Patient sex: M
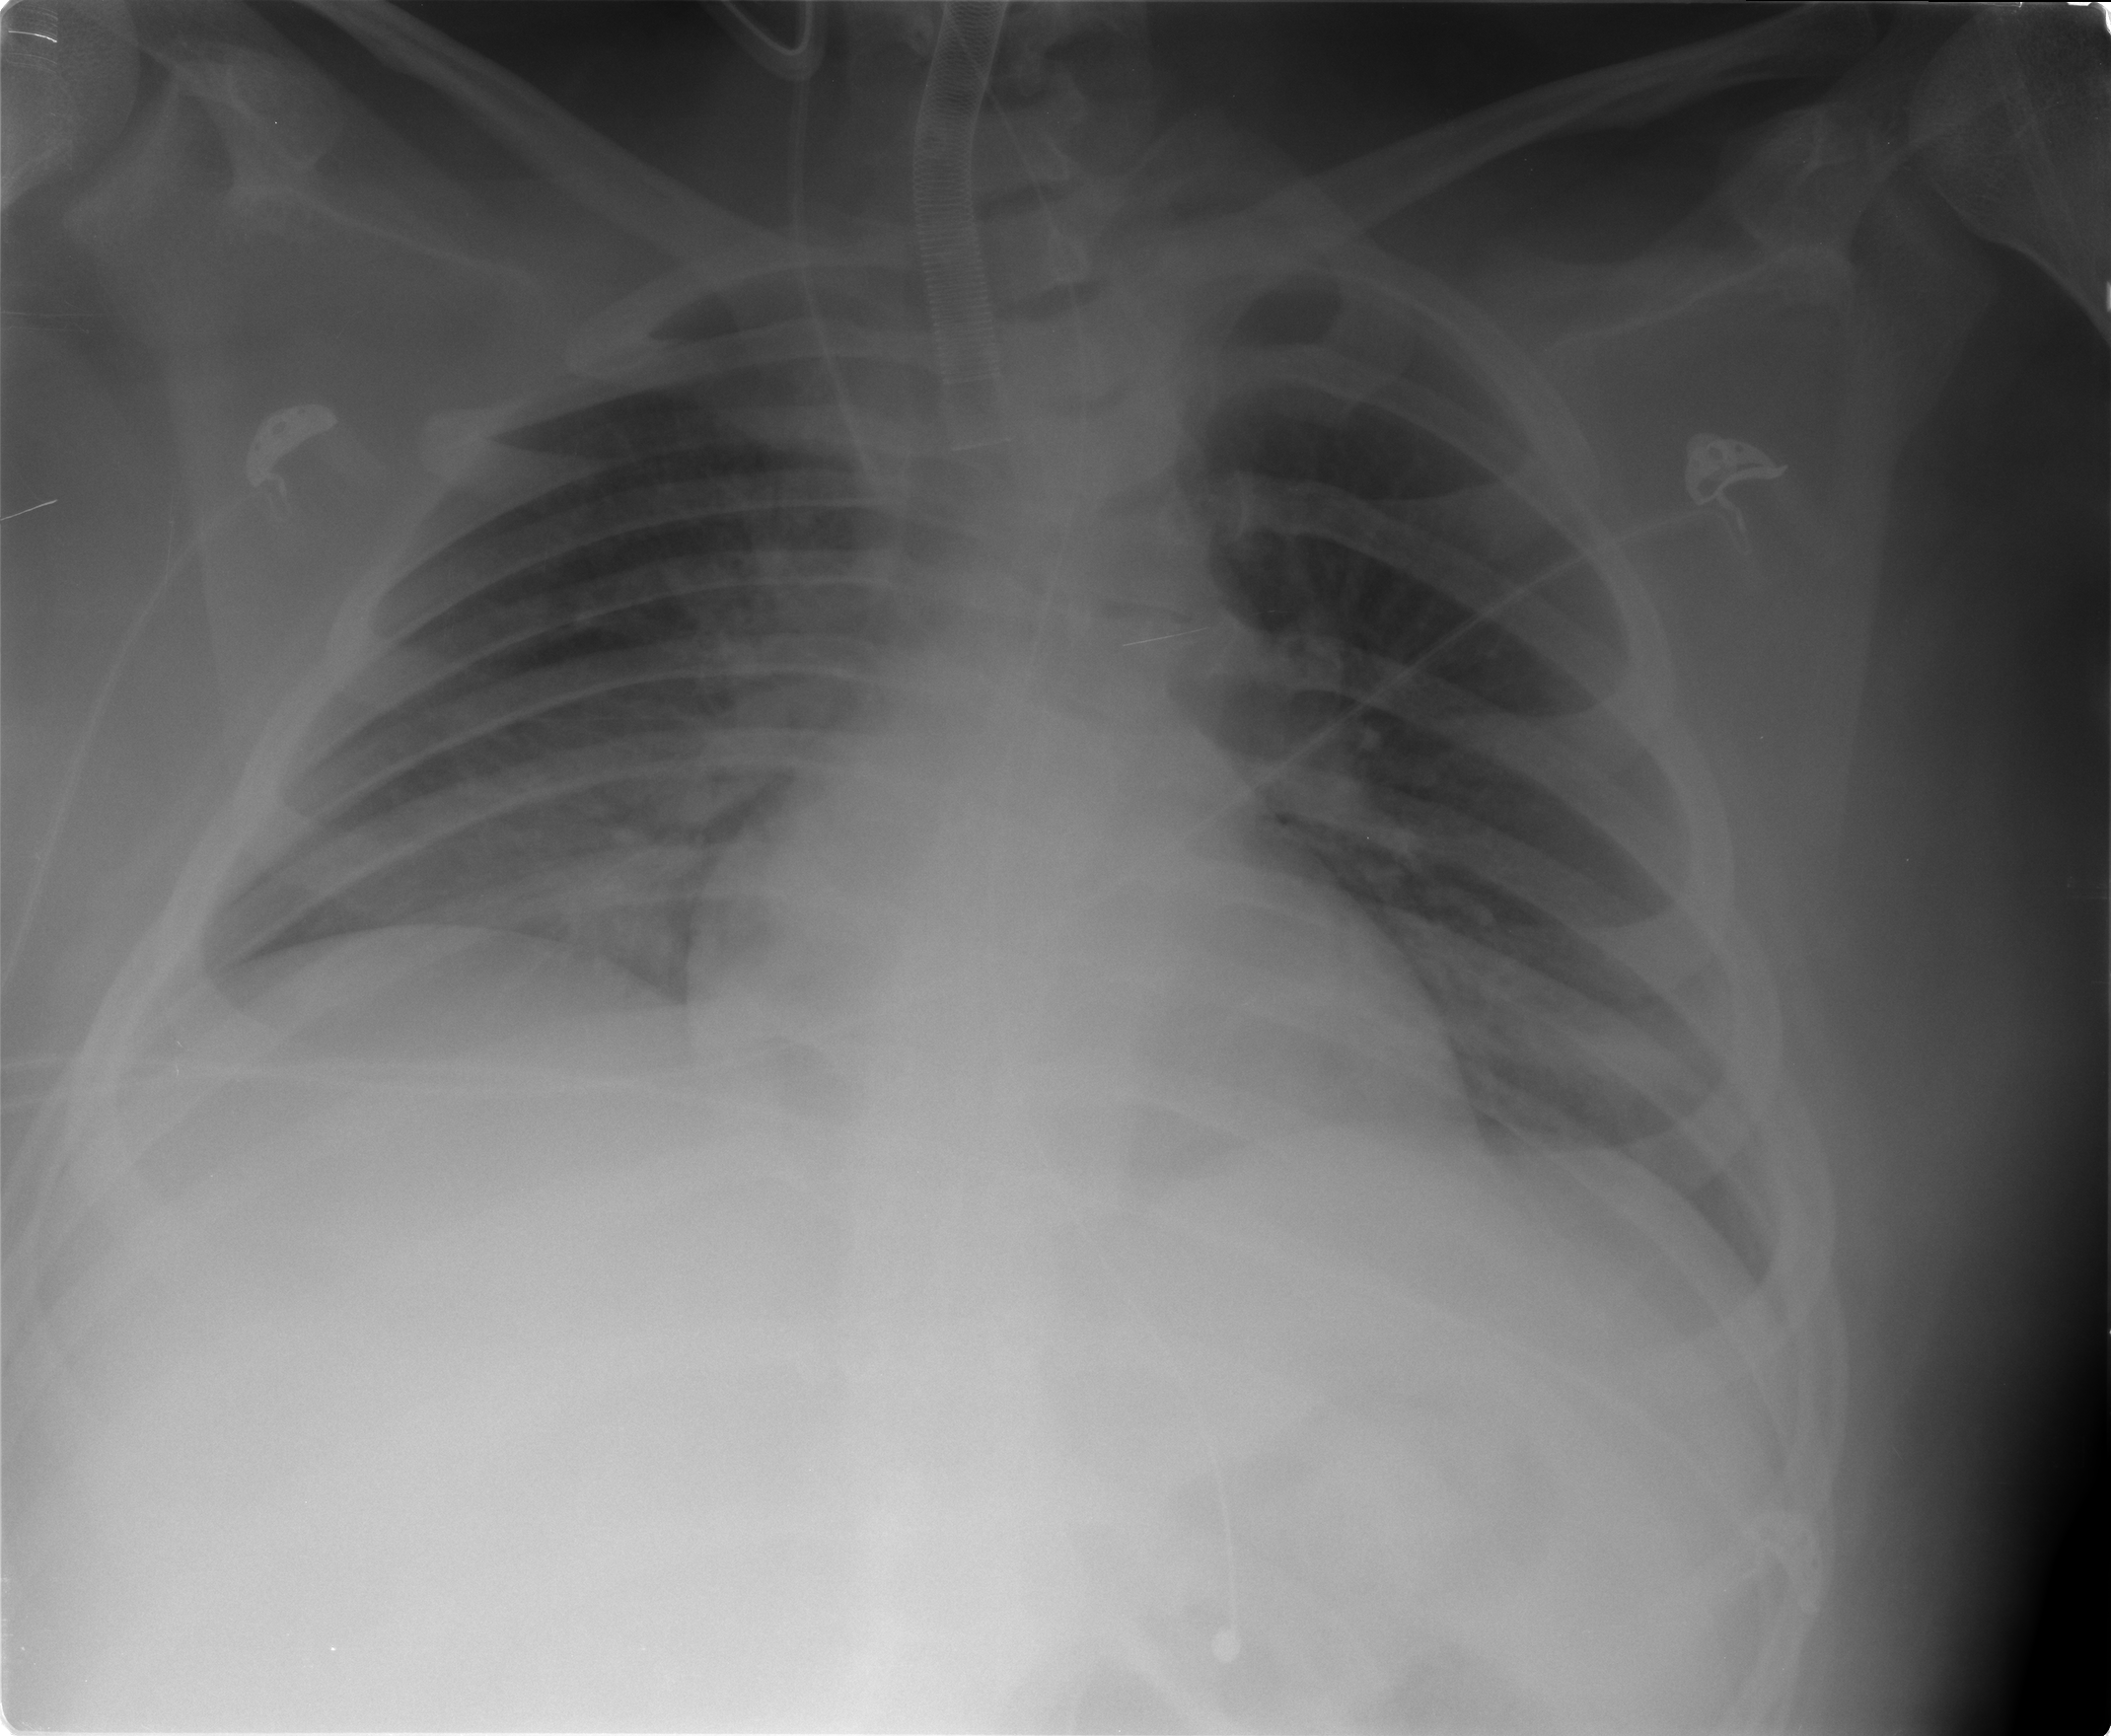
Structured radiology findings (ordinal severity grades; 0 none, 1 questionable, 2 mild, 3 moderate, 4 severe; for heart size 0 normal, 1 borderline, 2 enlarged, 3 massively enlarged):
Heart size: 1
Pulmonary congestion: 2
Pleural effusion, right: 0
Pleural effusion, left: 0
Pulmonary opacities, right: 2
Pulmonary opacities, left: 2
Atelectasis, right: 2
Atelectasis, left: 2